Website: lowes
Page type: customer-info-address
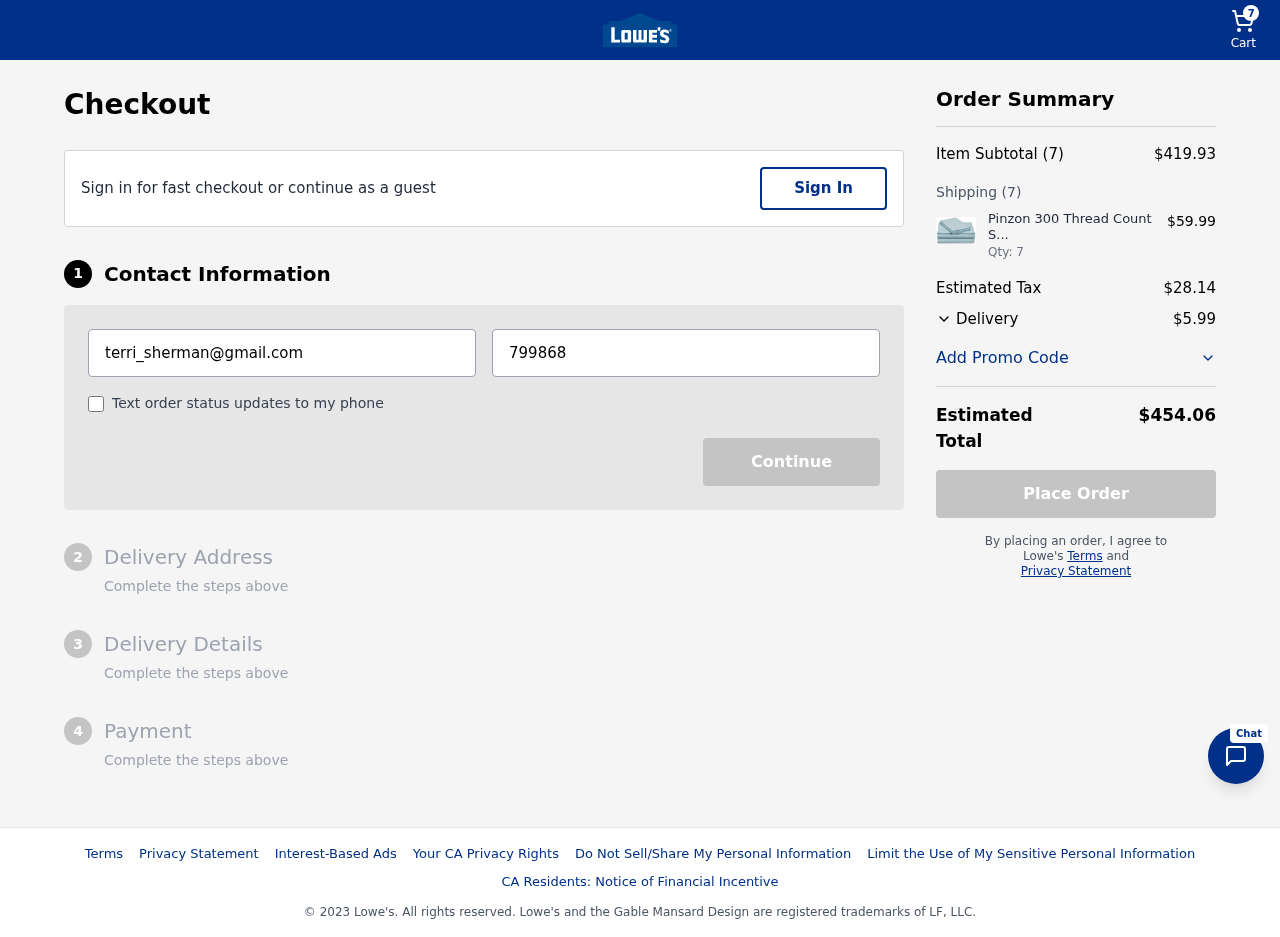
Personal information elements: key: PII_EMAIL
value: terri_sherman@gmail.com
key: PII_PHONE
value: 7998689922
Product elements: key: PRODUCT1_NAME
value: Pinzon 300 Thread Count Sateen Sheet Set
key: PRODUCT1_PRICE
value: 59.99
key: PRODUCT1_QUANTITY
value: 7
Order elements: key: ORDER_NUM_ITEMS
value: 7
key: ORDER_SUBTOTAL
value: $419.93
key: ORDER_NUM_ITEMS2
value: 7
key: ORDER_TAX
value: $28.14
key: ORDER_SHIPPING_COST
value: $5.99
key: ORDER_TOTAL
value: $454.06